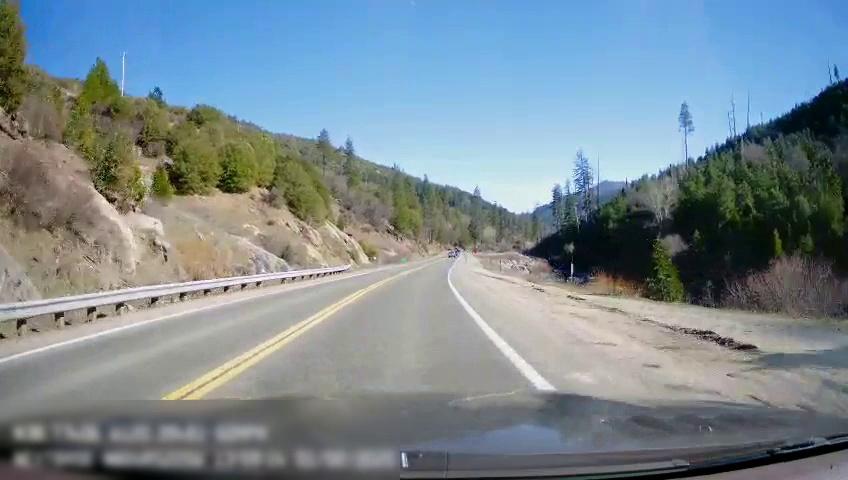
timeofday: Day
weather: Sunny
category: Drivable Space
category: Drivable Space
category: Lanes | Opposite Lane
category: Lanes | Current Lane
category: Lanes | Opposite Lane
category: Lanes | Current Lane